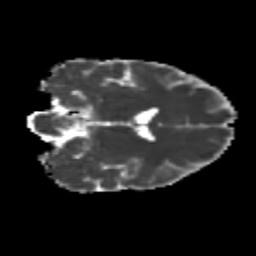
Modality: MD
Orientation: coronal
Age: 19
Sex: female
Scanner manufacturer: siemens
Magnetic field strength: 3 T
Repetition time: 3.5 s
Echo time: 0.104 s